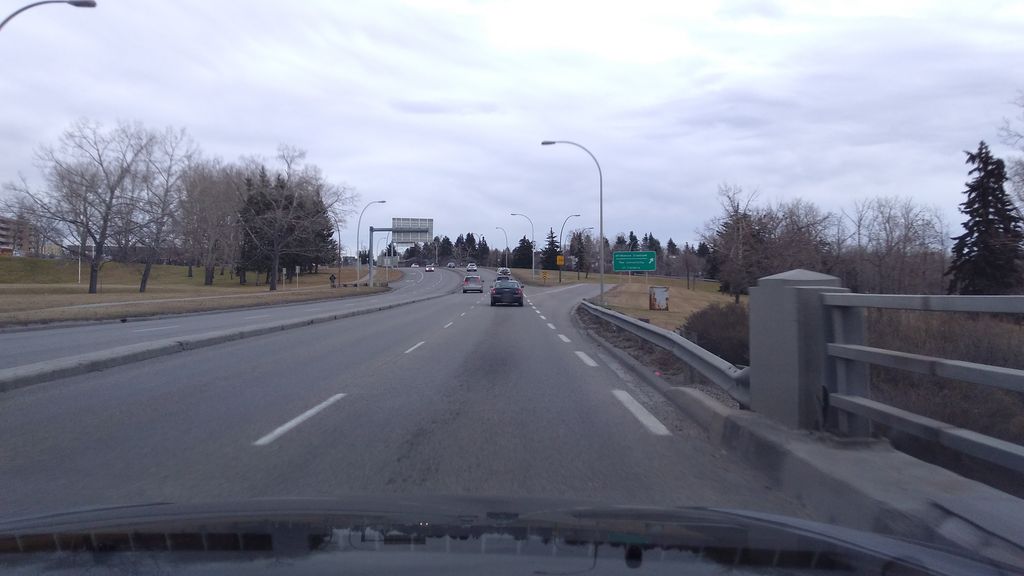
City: calgary